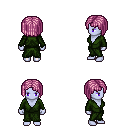
a pixel art fantasy rpg character, female body template, dark elf, purple skin, green robe, red pants, pink pageboy hairstyle, four views (front, back, left, right), 2x2 character sprite sheet, small pixel art, hard edges, no anti-aliasing